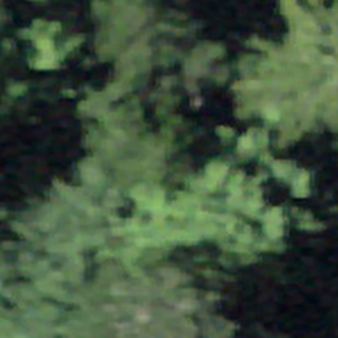
Label: other